Question: I'm trying to gamify the forming of good habits.
When the user creates a new habit there are 5 levels before achieving "mastery"! Each level has a certain amount of days associated with it (shown in 'n_days').
This is where I'm stuck: Despite checking the 'missed_days' box for ':level' 1 in the ':habit' _form, the console showed 'missed_days: 0' for 'Habit.find(1)' yet 'missed_days: 1' for 'Level.find(1)'.
Missing a day is a bad thing because the idea is if you miss a day (represented by checking a box), a day is added back into your current_level (through the days_missed controller), in other words only completed days count toward completing a level.
How can we get it so that how ever many ':missed_days' are in ':level' will also be the same integer in ':habit'?
Habits 'has_many' levels.

'''
<label id="<%= @habit.id %>" class="habit-id"> Missed: </label>
<% @habit.levels.each_with_index do |level, index| %>
<p>
<label id="<%= level.id %>" class="level-id"> Level <%= index + 1 %>: </label>
<%= check_box_tag nil, true, level.missed_days > 0, {class: "habit-check"} %>
<%= check_box_tag nil, true, level.missed_days > 1, {class: "habit-check"} %>
<%= check_box_tag nil, true, level.missed_days > 2, {class: "habit-check"} %>
</p>
<% end %>
<% end %>
'''
'habit-check' is in regards to
'''
$(document).ready(function()
{
$(".habit-check").change(function()
{
habit = $(this).parent().siblings(".habit-id").first().attr("id");
level = $(this).siblings(".level-id").first().attr("id");
if($(this).is(":checked"))
{
$.ajax(
{
url: "/habits/" + habit + "/levels/" + level + "/days_missed",
method: "POST"
});
}
else
{
$.ajax(
{
url: "/habits/" + habit + "/levels/" + level + "/days_missed/1",
method: "DELETE"
});
}
});
});
'''
This is what happens in the when I click a checkbox:
'''
Started POST "/habits/2/levels/6/days_missed" for 127.0.0.1 at 2015-04-28 13:57:20 -0400
Processing by DaysMissedController#create as */*
Parameters: {"habit_id"=>"2", "level_id"=>"6"}
User Load (0.2ms) SELECT "users".* FROM "users" WHERE "users"."id" = ? LIMIT 1 [["id", 1]]
Habit Load (0.2ms) SELECT "habits".* FROM "habits" WHERE "habits"."user_id" = ? [["user_id", 1]]
Habit Load (0.4ms) SELECT "habits".* FROM "habits"
ActsAsTaggableOn::Tag Load (0.2ms) SELECT "tags".* FROM "tags" WHERE (LOWER(name) = LOWER('ingrain'))
Habit Load (0.2ms) SELECT "habits".* FROM "habits" WHERE "habits"."id" = ? LIMIT 1 [["id", 2]]
Level Load (0.1ms) SELECT "levels".* FROM "levels" WHERE "levels"."habit_id" = ? AND "levels"."id" = ? LIMIT 1 [["habit_id", 2], ["id", 6]]
(0.1ms) begin transaction
SQL (0.3ms) UPDATE "levels" SET "missed_days" = ?, "updated_at" = ? WHERE "levels"."id" = ? [["missed_days", 1], ["updated_at", "2015-04-28 17:57:20.960578"], ["id", 6]]
(3.0ms) commit transaction
Completed 200 OK in 27ms (ActiveRecord: 4.7ms)
'''
'''
class Habit < ActiveRecord::Base
belongs_to :user
has_many :comments, as: :commentable
has_many :levels
serialize :committed, Array
validates :date_started, presence: true
before_save :current_level
acts_as_taggable
scope :private_submit, -> { where(private_submit: true) }
scope :public_submit, -> { where(private_submit: false) }
attr_accessor :missed_one, :missed_two, :missed_three
def save_with_current_level
self.levels.build
self.levels.build
self.levels.build
self.levels.build
self.levels.build
self.save
end
def self.committed_for_today
today_name = Date::DAYNAMES[Date.today.wday].downcase
ids = all.select { |h| h.committed.include? today_name }.map(&:id)
where(id: ids)
end
def current_level
return 0 unless date_started
committed_wdays = committed.map { |day| Date::DAYNAMES.index(day.titleize) }
n_days = ((date_started.to_date)..Date.today).count { |date| committed_wdays.include? date.wday }
actual_days = n_days - self.missed_days
case n_days
when 0..9
1
when 10..24
2
when 25..44
3
when 45..69
4
when 70..99
5
else
"Mastery"
end
end
end
'''
'''
class DaysMissedController < ApplicationController
before_action :logged_in_user, only: [:create, :destroy]
def create
level = Habit.find(params[:habit_id]).levels.find(params[:level_id])
level.missed_days = level.missed_days + 1
level.save!
head :ok # this returns an empty response with a 200 success status code
end
def destroy
level = Habit.find(params[:habit_id]).levels.find(params[:level_id])
level.missed_days = level.missed_days - 1
level.save!
head :ok # this returns an empty response with a 200 success status code
end
end
'''
'''
resources :habits do
resources :comments
resources :levels do
# we'll use this route to increment and decrement the missed days
resources :days_missed, only: [:create, :destroy]
end
end
'''
Here's the gist of it: <URL>
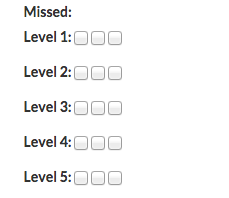
Answer: Altered model and controller.
the model
'''
def current_level
return 0 unless date_started
committed_wdays = committed.map { |day| Date::DAYNAMES.index(day.titleize) }
n_days = ((date_started.to_date)..Date.today).count { |date| committed_wdays.include? date.wday } - self.missed_days #Added this line here.
'''
I fixed up the controller, which is where I got level 'missed_days' to equal habit 'missed_days':
'''
class DaysMissedController < ApplicationController
before_action :logged_in_user, only: [:create, :destroy]
def create
habit = Habit.find(params[:habit_id])
habit.missed_days = habit.missed_days + 1
habit.save!
level = habit.levels.find(params[:level_id])
level.missed_days = level.missed_days + 1
level.save!
head :ok # this returns an empty response with a 200 success status code
end
def destroy
habit = Habit.find(params[:habit_id])
habit.missed_days = habit.missed_days - 1
habit.save
level = habit.levels.find(params[:level_id])
level.missed_days = level.missed_days - 1
level.save!
head :ok # this returns an empty response with a 200 success status code
end
end
'''